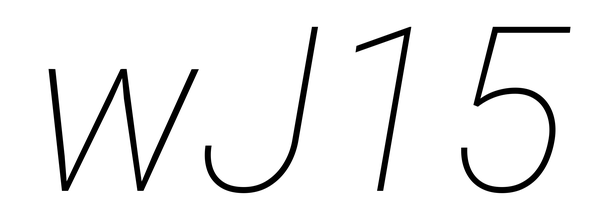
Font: Roboto-Italic_Thin_Italic